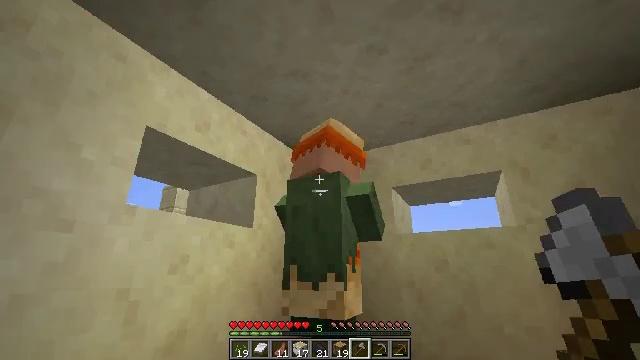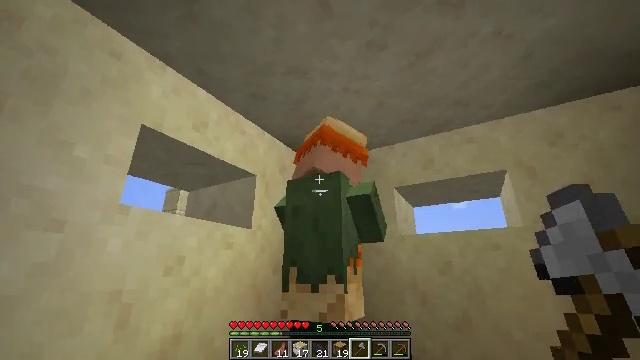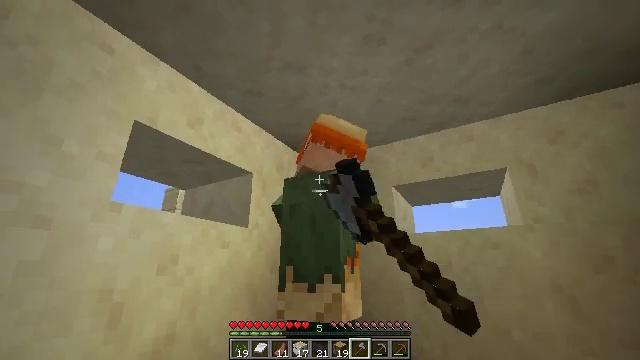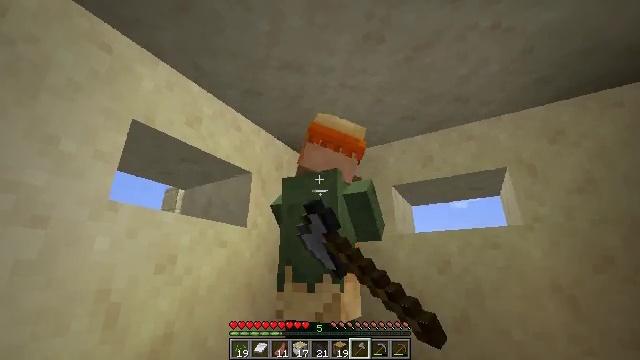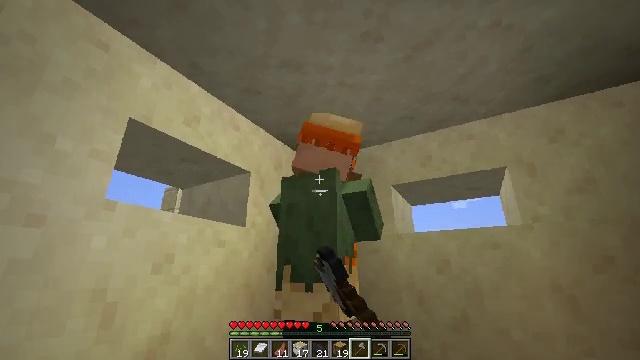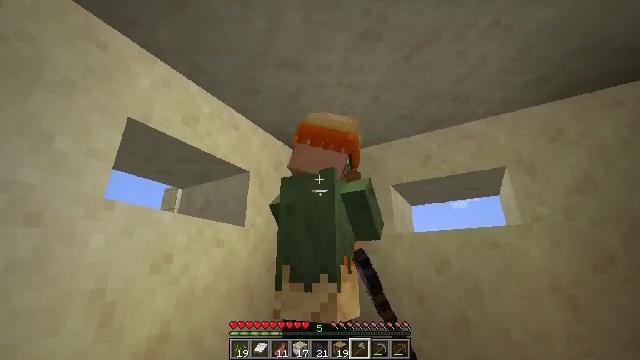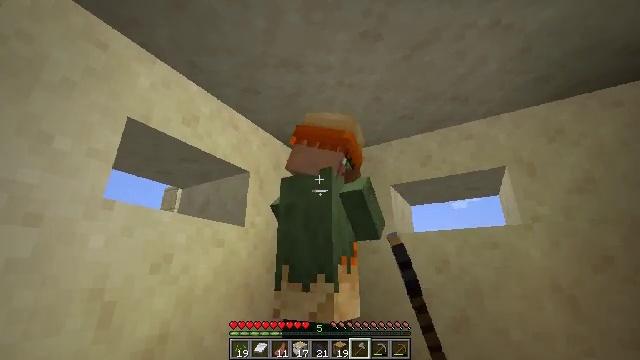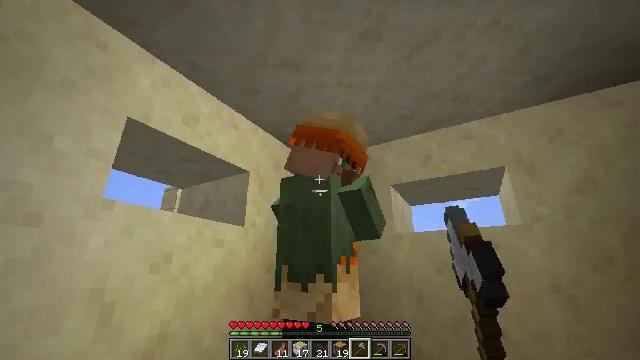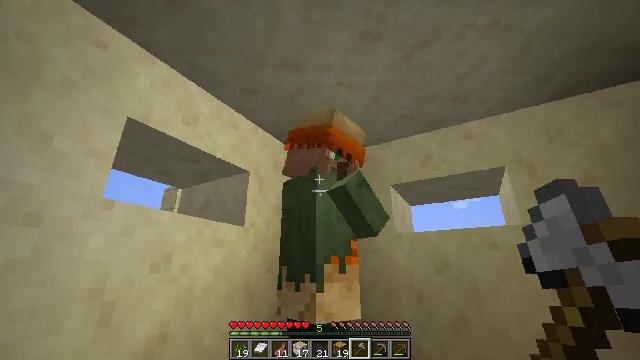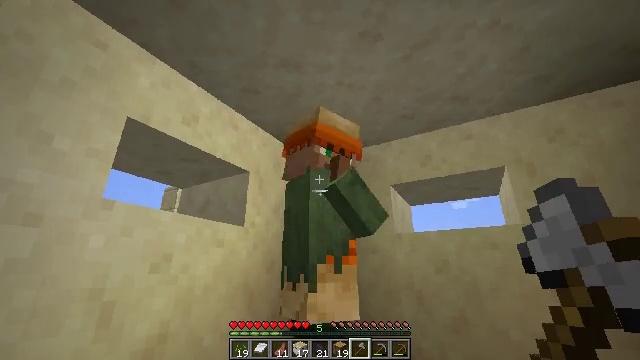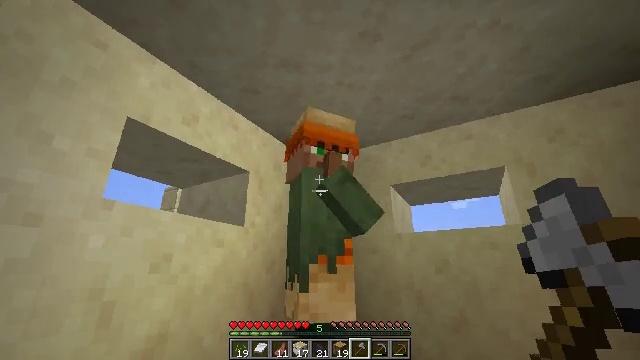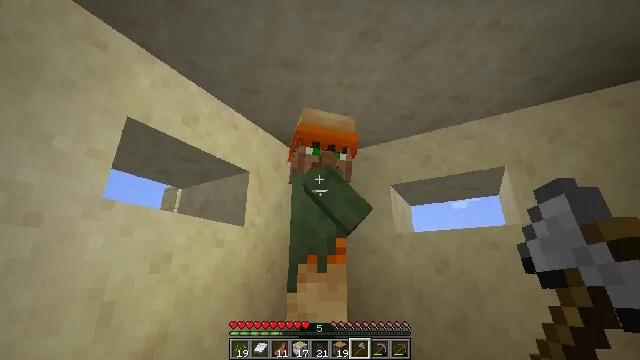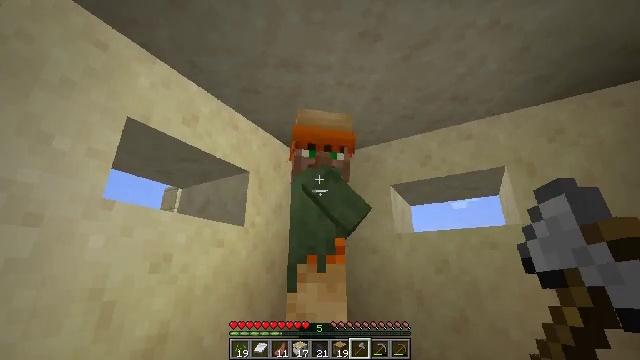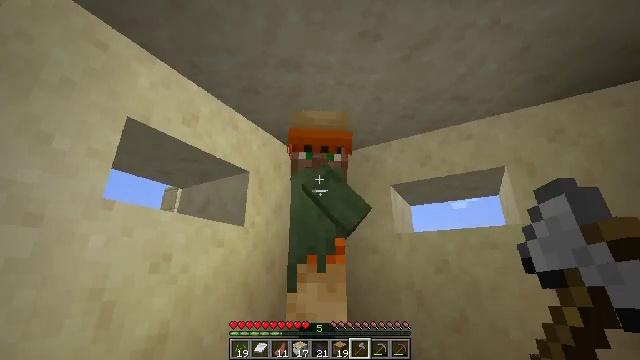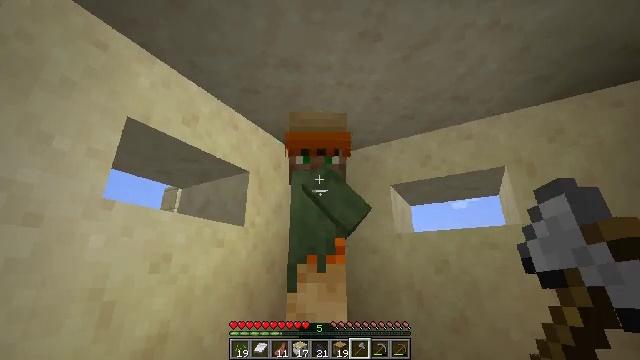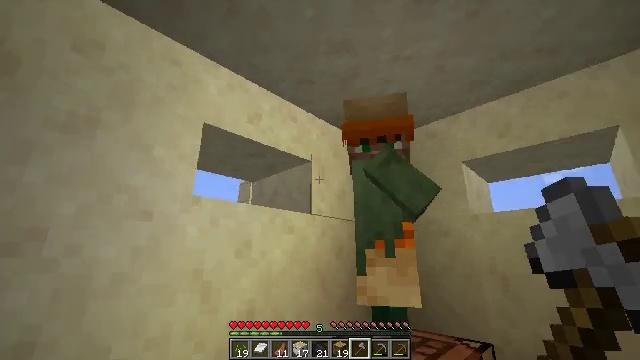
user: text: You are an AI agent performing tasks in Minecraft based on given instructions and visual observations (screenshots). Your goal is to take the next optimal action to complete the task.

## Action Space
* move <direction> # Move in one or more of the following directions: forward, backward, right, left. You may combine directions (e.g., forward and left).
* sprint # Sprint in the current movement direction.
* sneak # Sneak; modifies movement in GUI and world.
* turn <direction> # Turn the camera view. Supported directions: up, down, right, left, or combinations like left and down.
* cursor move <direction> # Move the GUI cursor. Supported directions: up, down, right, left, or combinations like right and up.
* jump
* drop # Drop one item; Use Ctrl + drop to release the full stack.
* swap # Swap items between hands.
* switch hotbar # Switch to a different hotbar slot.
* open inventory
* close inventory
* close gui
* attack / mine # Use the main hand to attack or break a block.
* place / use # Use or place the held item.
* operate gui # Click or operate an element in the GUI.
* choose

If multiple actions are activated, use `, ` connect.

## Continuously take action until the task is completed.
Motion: motion action
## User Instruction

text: Destroy the smoker to move it.
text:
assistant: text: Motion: use / place
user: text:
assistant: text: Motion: use / place
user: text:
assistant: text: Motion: use / place
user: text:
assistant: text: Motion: no_op
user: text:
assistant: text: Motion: no_op
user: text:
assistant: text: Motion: no_op
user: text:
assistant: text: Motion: no_op
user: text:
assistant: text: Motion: no_op
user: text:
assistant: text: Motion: no_op
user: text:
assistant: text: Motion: no_op
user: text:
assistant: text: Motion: no_op
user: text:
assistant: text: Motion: no_op
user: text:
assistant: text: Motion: no_op
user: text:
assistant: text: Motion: no_op
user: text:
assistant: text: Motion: turn left and down
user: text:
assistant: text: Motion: turn left and down
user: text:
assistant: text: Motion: move forward, turn left and down
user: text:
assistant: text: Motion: move forward, turn left and down
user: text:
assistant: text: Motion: move forward
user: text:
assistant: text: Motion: move forward
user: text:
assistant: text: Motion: move forward, turn right
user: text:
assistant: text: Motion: move forward
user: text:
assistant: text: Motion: move forward
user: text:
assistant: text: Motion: move forward
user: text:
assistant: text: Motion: move forward
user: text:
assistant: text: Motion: move forward, turn left
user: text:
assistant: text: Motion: move forward, turn left
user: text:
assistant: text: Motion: move forward
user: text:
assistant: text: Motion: move forward
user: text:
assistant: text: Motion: move forward, turn right